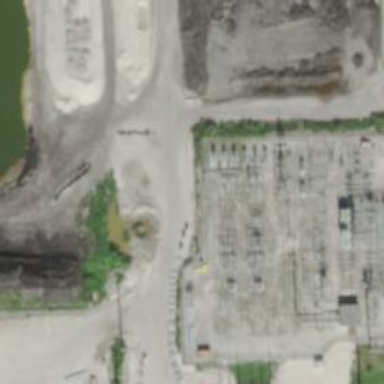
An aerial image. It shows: Switch used for power control.